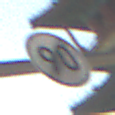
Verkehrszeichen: EndeGeschwindigkeit90
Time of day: MorningAfternoon
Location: Outdoor (Suburban)
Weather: Clear
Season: NotSpecified
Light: Natural